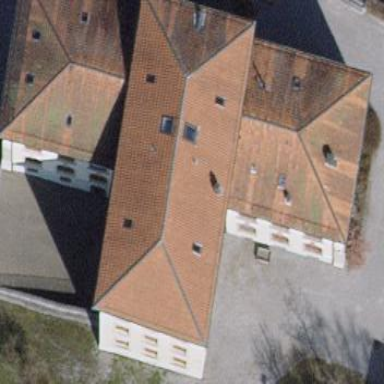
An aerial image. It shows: School building.